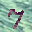
Label: 7